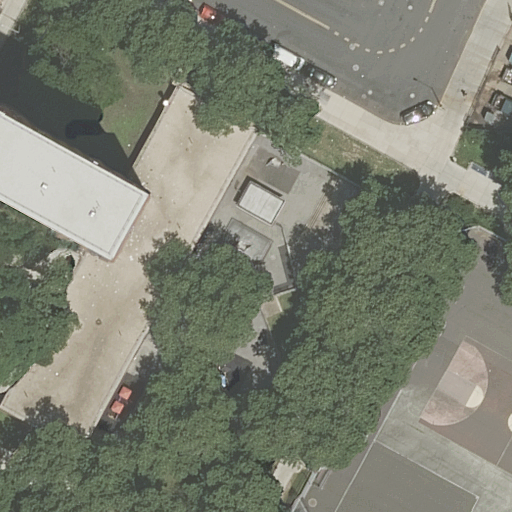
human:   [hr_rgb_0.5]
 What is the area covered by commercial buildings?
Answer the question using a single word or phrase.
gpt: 0m2

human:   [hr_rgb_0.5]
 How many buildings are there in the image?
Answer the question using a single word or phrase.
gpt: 1

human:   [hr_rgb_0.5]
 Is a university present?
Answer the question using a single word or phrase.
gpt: yes

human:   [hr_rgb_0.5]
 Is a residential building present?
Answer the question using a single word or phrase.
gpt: yes

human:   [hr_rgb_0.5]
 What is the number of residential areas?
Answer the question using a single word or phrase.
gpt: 1

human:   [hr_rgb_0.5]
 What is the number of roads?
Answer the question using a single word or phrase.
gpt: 2

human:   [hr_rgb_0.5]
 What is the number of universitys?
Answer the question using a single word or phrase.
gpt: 1

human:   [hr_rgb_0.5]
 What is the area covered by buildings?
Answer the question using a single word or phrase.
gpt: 1109m2

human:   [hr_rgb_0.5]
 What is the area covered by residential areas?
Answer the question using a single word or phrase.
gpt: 4140m2

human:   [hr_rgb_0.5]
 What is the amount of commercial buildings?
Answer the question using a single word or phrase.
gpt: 0

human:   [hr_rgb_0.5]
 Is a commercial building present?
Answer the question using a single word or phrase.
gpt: no

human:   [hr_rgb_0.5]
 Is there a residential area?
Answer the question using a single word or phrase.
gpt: yes

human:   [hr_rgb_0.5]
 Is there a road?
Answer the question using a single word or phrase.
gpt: yes

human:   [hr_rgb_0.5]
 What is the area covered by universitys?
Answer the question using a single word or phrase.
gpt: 10640m2

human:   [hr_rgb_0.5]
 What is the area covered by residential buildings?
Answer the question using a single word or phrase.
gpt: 1109m2

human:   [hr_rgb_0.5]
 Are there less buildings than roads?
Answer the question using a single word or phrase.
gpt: yes

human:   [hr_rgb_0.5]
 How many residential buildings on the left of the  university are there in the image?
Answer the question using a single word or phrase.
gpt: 1

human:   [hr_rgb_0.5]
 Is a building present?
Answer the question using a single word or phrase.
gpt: yes

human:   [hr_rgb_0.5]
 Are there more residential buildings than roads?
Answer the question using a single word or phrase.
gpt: no

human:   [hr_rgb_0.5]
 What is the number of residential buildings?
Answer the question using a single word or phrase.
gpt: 1

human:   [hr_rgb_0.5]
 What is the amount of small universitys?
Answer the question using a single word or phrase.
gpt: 0

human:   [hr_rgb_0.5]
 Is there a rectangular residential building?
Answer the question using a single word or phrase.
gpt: no

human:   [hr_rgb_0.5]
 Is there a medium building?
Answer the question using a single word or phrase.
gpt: no

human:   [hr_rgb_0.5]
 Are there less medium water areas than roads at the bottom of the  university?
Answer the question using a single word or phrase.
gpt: yes

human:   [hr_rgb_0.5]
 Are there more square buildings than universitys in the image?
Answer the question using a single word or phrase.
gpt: no

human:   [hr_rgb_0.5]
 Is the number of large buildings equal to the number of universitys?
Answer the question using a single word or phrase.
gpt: yes

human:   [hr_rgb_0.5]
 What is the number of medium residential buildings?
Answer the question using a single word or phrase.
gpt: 0

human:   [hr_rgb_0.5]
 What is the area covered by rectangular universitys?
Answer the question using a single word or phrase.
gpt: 10640m2

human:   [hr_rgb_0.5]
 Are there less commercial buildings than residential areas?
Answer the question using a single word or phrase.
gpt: yes

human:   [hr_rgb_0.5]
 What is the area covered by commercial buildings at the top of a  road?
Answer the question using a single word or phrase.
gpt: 0m2

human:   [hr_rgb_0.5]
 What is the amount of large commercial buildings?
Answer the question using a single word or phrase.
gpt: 0

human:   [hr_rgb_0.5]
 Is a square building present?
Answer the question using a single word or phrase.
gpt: no

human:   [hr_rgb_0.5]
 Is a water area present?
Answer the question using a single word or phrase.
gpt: no

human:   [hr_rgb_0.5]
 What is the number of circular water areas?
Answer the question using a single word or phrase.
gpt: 0

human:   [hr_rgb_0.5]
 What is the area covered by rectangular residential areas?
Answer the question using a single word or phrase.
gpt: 4140m2

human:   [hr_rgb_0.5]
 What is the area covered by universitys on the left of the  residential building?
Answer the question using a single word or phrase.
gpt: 0m2

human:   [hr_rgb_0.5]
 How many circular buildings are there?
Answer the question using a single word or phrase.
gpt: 0

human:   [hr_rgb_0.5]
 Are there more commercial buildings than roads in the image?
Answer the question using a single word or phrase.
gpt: no

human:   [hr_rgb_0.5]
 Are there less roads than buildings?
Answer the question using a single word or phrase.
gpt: no

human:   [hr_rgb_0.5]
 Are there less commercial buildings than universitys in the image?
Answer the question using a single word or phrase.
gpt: yes

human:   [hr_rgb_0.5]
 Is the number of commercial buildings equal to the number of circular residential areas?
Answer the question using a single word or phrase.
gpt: yes

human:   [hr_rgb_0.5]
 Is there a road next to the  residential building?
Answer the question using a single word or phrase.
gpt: yes

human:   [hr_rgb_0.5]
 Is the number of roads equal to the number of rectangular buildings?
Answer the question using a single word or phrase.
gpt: no

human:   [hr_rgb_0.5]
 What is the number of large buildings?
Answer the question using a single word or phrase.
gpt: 1

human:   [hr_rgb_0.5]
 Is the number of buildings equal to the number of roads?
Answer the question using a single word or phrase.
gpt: no

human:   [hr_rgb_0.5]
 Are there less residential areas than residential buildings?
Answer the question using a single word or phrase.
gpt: no

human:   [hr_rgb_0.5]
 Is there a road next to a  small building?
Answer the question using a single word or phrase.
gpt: no

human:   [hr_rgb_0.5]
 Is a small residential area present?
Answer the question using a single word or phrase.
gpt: no

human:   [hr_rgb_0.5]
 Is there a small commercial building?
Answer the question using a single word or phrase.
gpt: no

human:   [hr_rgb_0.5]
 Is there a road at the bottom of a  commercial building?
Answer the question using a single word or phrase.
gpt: no

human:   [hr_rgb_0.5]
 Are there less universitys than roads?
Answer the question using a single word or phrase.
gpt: yes

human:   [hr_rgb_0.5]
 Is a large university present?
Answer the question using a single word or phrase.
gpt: yes

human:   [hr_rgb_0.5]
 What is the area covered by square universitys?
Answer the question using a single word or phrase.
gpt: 0m2

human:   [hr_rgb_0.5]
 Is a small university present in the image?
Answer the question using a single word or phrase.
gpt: no

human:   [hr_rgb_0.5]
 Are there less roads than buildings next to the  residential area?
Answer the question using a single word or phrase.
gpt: no

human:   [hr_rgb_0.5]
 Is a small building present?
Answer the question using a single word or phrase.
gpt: no

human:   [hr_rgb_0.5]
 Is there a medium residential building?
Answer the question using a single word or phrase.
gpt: no

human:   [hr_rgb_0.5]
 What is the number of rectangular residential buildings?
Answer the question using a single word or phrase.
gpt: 0

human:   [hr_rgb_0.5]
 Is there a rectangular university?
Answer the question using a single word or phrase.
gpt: yes

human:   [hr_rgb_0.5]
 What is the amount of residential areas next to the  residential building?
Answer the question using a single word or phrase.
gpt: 1

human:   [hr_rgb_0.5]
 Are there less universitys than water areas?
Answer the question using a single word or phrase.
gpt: no

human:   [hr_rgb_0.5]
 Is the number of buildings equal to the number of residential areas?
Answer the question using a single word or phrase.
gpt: yes

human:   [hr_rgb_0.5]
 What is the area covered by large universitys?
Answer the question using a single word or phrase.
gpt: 10640m2

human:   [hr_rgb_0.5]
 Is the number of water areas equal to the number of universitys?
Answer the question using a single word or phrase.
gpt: no